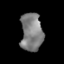
Tissue: lung
Cell type: Epithelial cells
Senescence score: 0.18
Nuclear area (px): 815
Mean DAPI intensity: 126.368